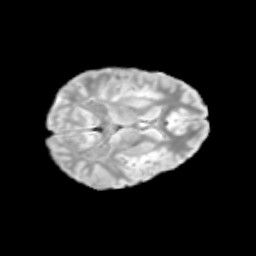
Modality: T2w
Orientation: axial
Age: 10
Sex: male
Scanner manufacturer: siemens
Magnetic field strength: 3 T
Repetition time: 3.8 s
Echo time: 0.07 s